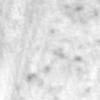
Label: no_change